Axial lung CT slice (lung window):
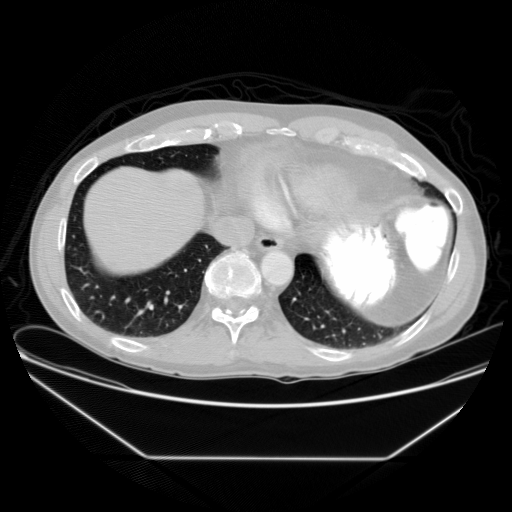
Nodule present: no